Question: I am looking for a way to have my main contents div have a drop shadow that fades away as you scroll down the page. The perfect example is at <URL> notice their main content has a drop shadow that makes its pop but then slowly goes away making the site look flat. How is this effect achieved? Thanks!
Screenshot:

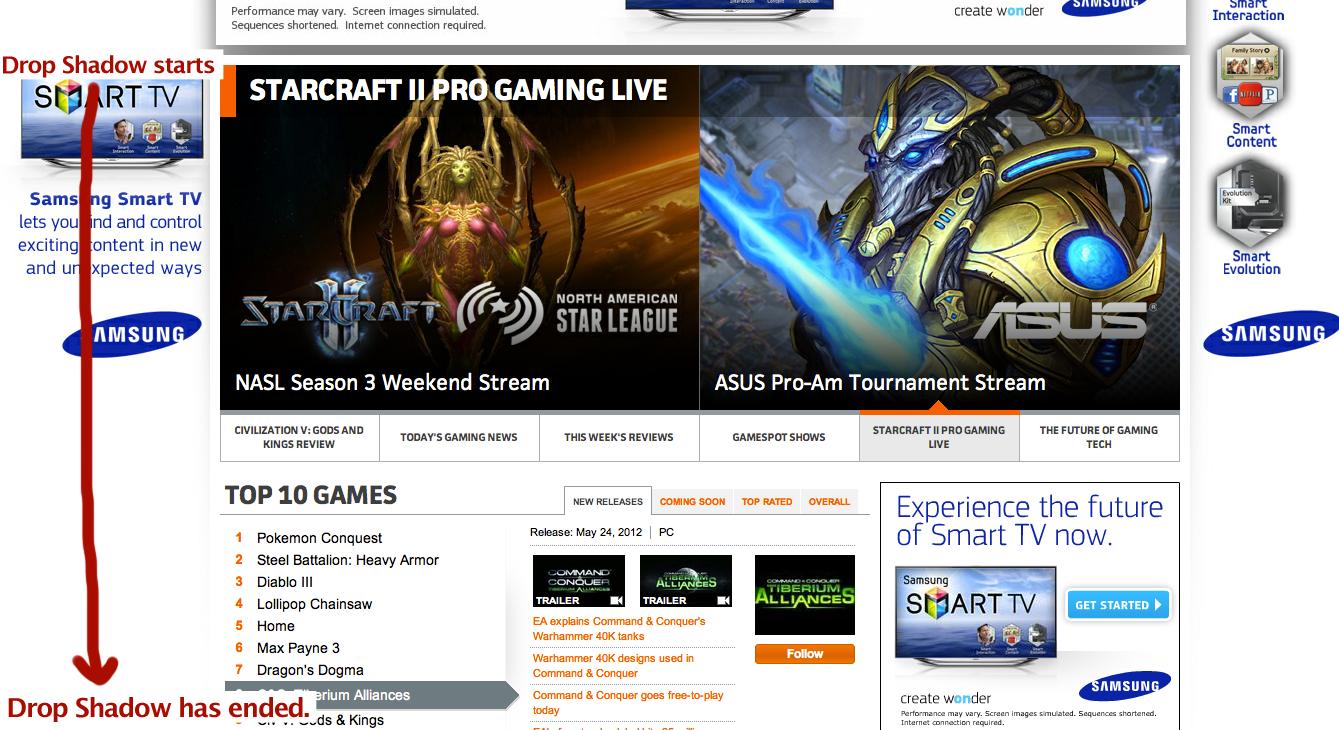
Answer: One solution, as briefly mentioned above in the comments, is to use a gradient drop-shadow as demonstrated here:
<URL>
The other solution (a more static one) is to use a small image in the background, say, a 2px by 40px gradient produced in photoshop. Then, have that image repeat horizontally in the background of the desired div, while positioning it to the top left. Such as:
'''
width: 2px;
height: 40px;
background-position: left top;
background-image: url('../img/gradient.png');
background-repeat: repeat-x;
'''